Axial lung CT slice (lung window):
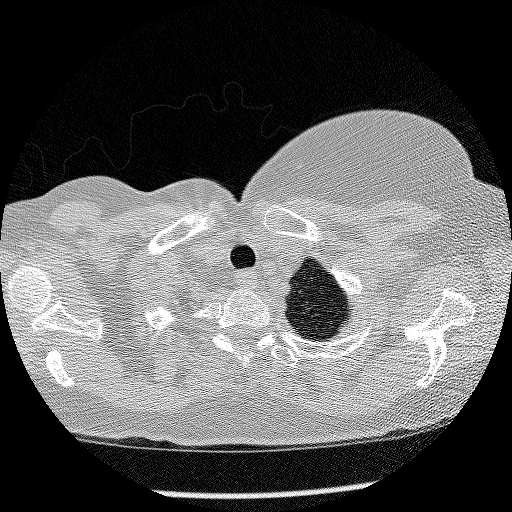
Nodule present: no